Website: bh-photo
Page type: cart
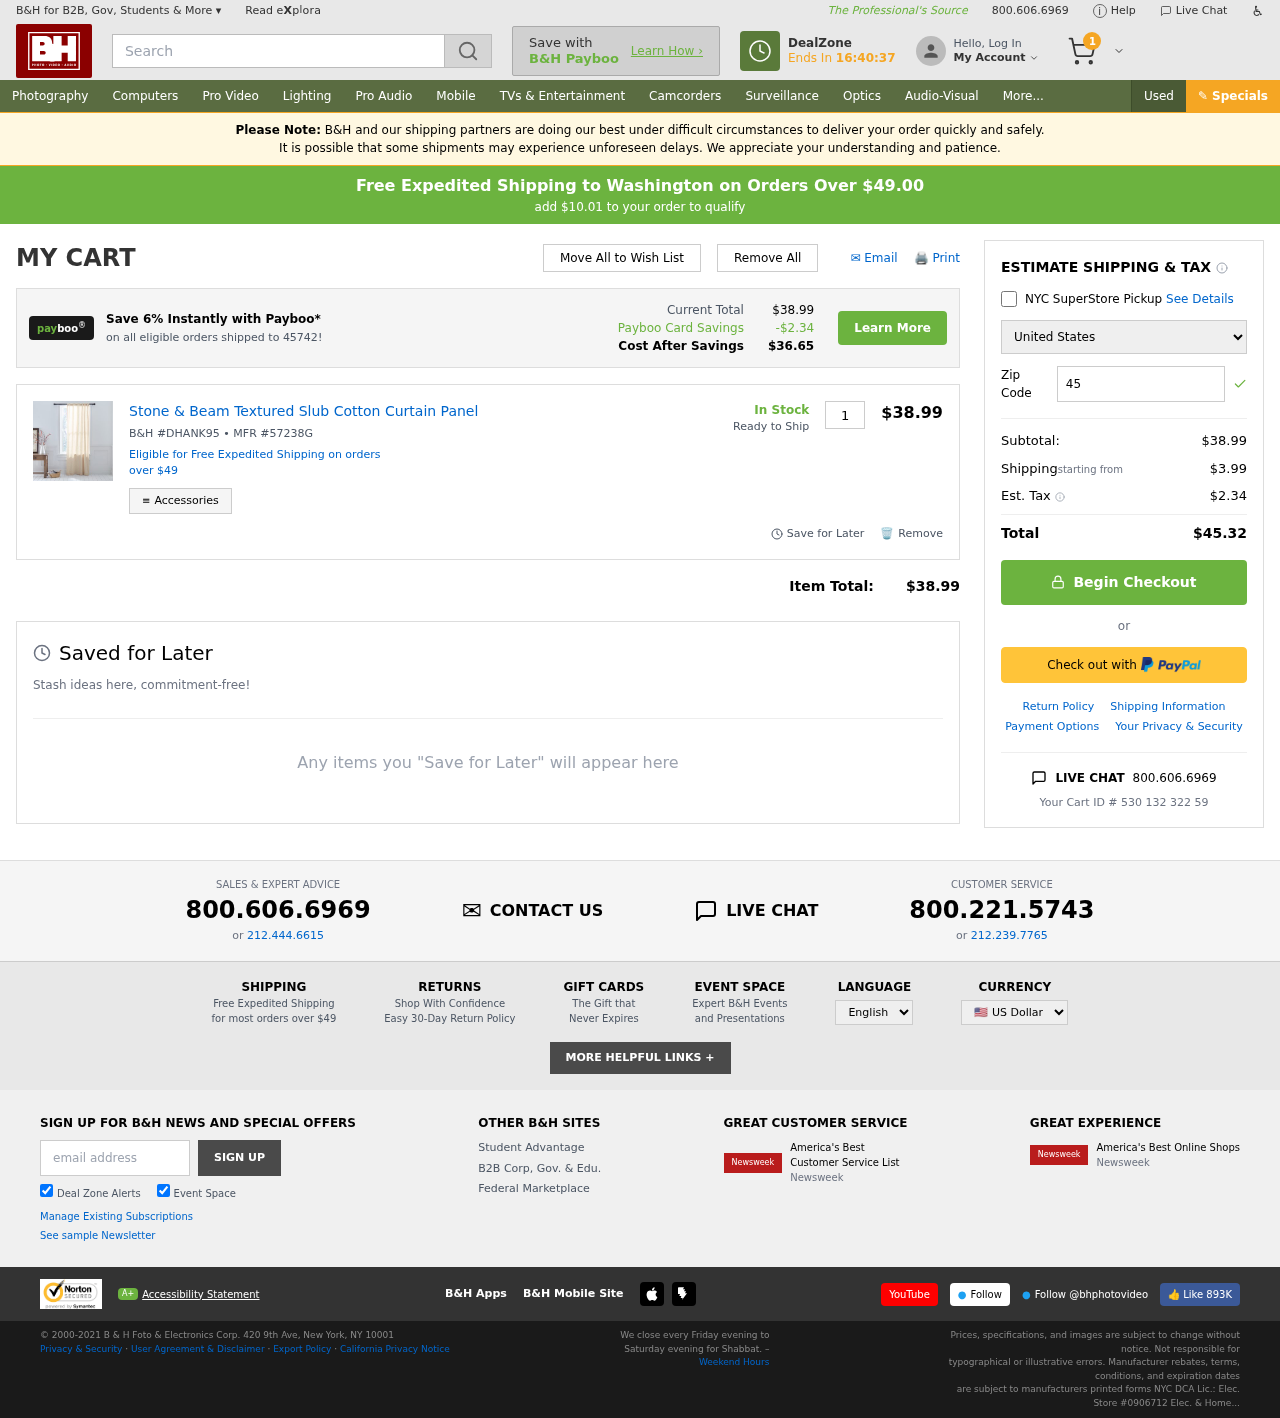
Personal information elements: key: PII_COUNTRY
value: United States
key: PII_POSTCODE
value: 45742
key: PII_STATE
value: Washington
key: PII_POSTCODE_FULL
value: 45742
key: PII_POSTCODE_NUMERIC
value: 45742
Product elements: key: PRODUCT1_NAME
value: Stone & Beam Textured Slub Cotton Curtain Panel
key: PRODUCT1_PRICE
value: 38.99
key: PRODUCT1_QUANTITY
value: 1
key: PRODUCT1_SKU
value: DHANK95
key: PRODUCT1_MFR
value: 57238G
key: PRODUCT1_AVAILABILITY
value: In Stock
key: PRODUCT1_SHIP_STATUS
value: Ready to Ship
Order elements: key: ORDER_NUM_ITEMS
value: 1
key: FREE_SHIPPING_THRESHOLD
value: $10.01
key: ORDER_SUBTOTAL
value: $38.99
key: ORDER_SHIPPING_COST
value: $3.99
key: ORDER_TAX
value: $2.34
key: ORDER_TOTAL
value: $45.32
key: ORDER_ID
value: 530 132 322 59
Search elements: key: HEADER_SEARCH
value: Search
Other elements: key: PAYBOO_SAVINGS
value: -$2.34
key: COST_AFTER_SAVINGS
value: $36.65